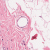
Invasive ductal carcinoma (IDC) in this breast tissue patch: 0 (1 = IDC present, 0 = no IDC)